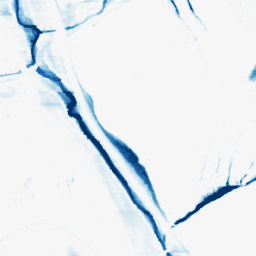
Category: morphological
Decomposition family: morphological_ellipse
Decomposition parameters: operation: closing
width: 5
height: 30
Upsampling method: quartic
Upsampling parameters: scale: 8
Upsampling scale: 8